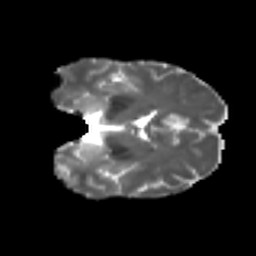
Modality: T2w
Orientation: coronal
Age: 42
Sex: female
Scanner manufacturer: ge
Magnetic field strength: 3 T
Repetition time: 7.8 s
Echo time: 0.0606 s